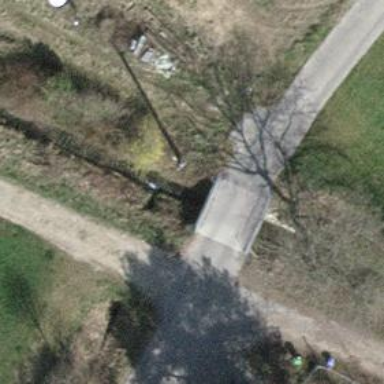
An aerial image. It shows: Culvert tunnel crossing ditch waterway.